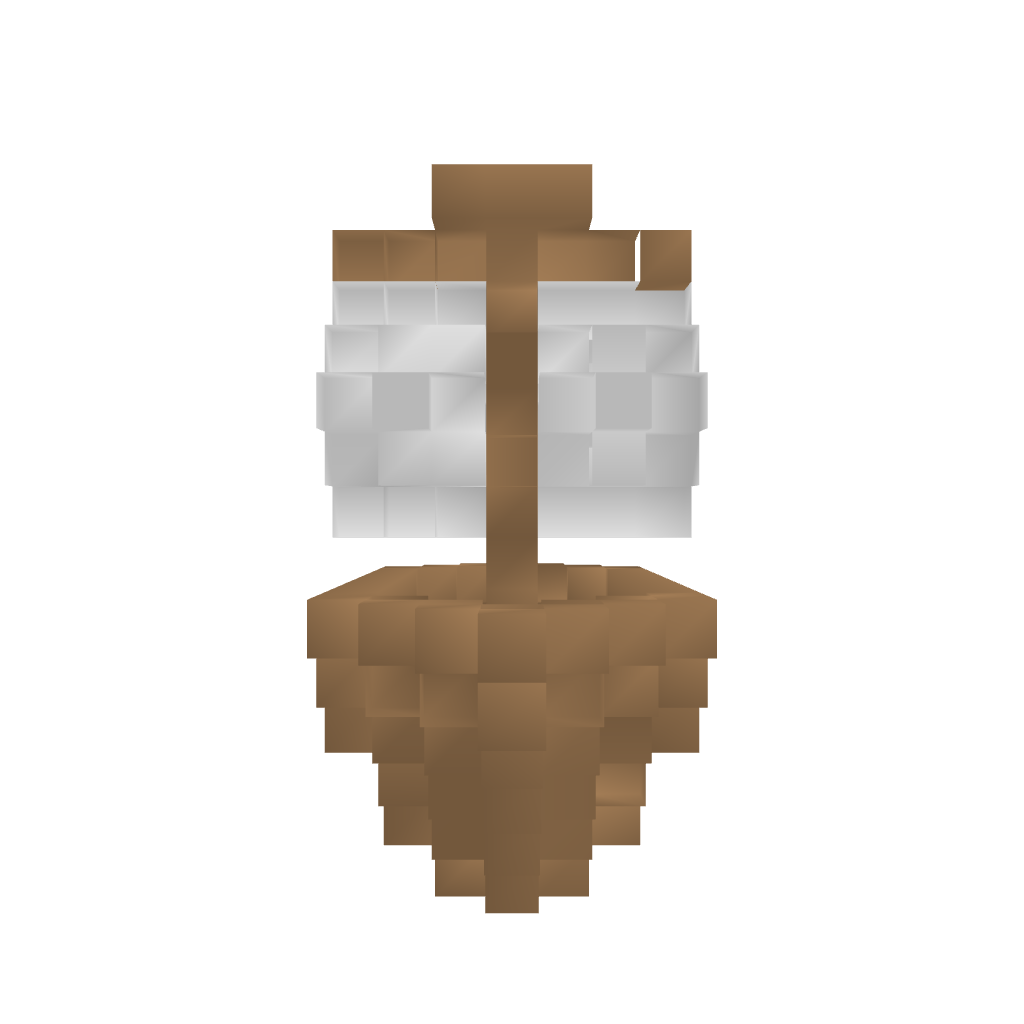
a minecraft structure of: small boat high quality